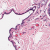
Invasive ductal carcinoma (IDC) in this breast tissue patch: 0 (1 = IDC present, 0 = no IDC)